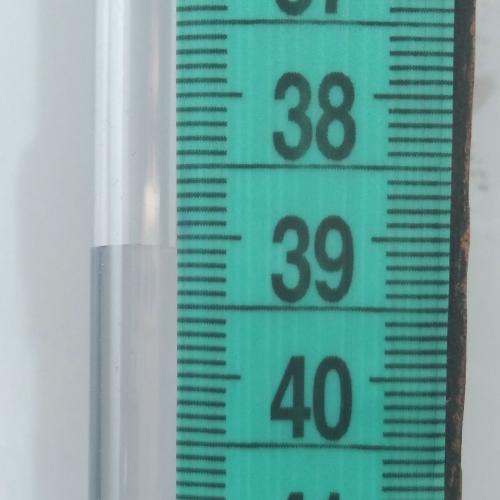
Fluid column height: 39.1 cm